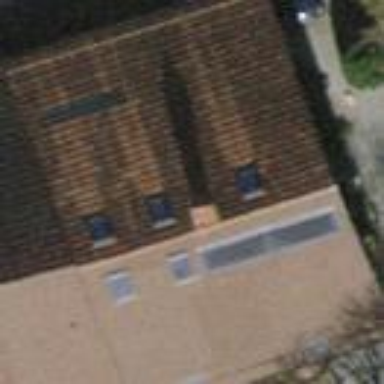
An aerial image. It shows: Building with tile roof.